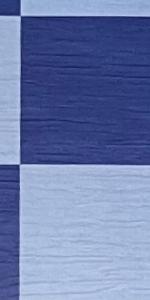
Label: Empty